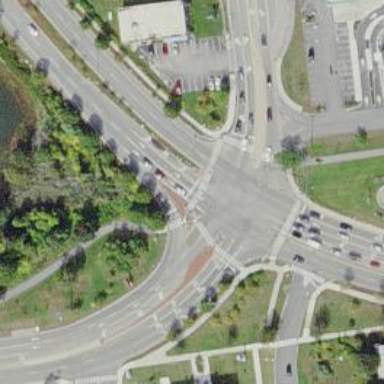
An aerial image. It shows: Secondary link road.